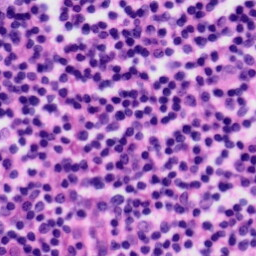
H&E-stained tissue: Tonsil